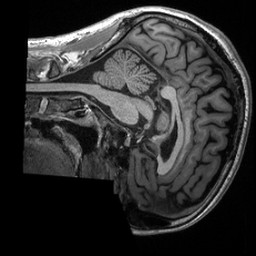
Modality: T1w
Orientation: sagittal
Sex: male